Question: Earlier today I asked a <URL> about Textfields. Now I am stuck at how to loop through each UITextFields.
How Do you loop Through each UITextfield of a Section ?
Here is my code so far:
'''
- (IBAction)ForwardReport:(id)sender {
NSLog(@"PRESSED");
for (UITableViewCell *cell in [self.tableView.indexPathsForVisibleRows]) {
if ([cell isKindOfClass:[UITextField class]]) {
UITextField *textField = (UITextField *)cell;
NSLog(@"UITEXTFIELD TEXT = %@", textField.text);
}
}
}
'''
I tried following <URL> but Unfortunately my code wouldn't compile.
I am not sure how to access the section 1 (second section) when outside of UItableView Delegate.
I would like to iterate through each UITextfield, and retrieve its text value.
Please advice:
Here's a screen shot

I guess my other option would be to create IBoutlets for each field, and have a bunch of if/else statement, but it sound kind of messy....
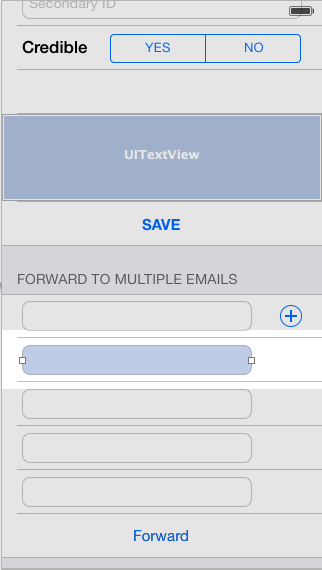
Answer: My suggestion is not doing that. You cannot rely on the content of a 'UITextField' that is embedded in a cell of a tableView, due to reusability.
Your view controller should be directly tied to the model, thus, changing the text within a textField should update your model immediately, so, when you scroll and a cell gets reused, the proper value is assigned. And when you hit "forward" you just query the content of the model (which, by all means, could probably be a simple 'NSMutableArray').
Let's add an NSMutableArray with as many empty strings as there will be textFields (for example 5):
'''
- (instancetype)initWithWhatever...
{
self = [super initWithWhatever];
if (self)
{
_textFieldValues = [NSMutableArray arrayWithCapacity:5];
for (NSInteger i=0; i < 5; i++)
{
_textFieldValues[i] = @"";
}
}
return self;
}
'''
Make sure every textfield points back to your viewController, on 'cellForRowAtIndexPath:'.
'''
- (UITableViewCell *)tableView:(UITableView *)tableView cellForRowAtIndexPath:(NSIndexPath *)indexPath
{
...
myCell.textField.text = _textFieldValues[indexPath.row];
myCell.textField.tag = 100 + indexPath.row;
myCell.textField.delegate = self;
return myCell
}
'''
The tag is there to identify each cell, other option is to make your own 'UITextField' subclass or use a custom 'setValueForKey:'.
Whatever you pick, when you get the delegate method ('UITextFieldDelegate'), check against your preferred method, tag in my case:
'''
- (BOOL)textField:(UITextField *)textField shouldChangeCharactersInRange:(NSRange)range replacementString:(NSString *)string
{
NSString *replaced = [textField.text stringByReplacingCharactersInRange:range withString:string];
_textFieldValues[(textField.tag - 100)] = replaced;
return YES;
}
'''
That will keep the model up to date always, and you don't need to iterate text fields, just over the array:
'''
// Method that gets called when hitting forward
- (IBOutlet)didPressForwardButton:(UIButton*)sender
{
for (NSString *text in _textFieldValues)
{
NSLog(@"UITEXTFIELD TEXT = %@", text);
}
}
'''
When working with a 'UITableView' you should be always mapping what's on the view to what's on the model, and update immediately, you cannot rely on the view to hold the data. In fact, this should extend to anything you do in iOS, views are for shows. If you cannot modify the real model immediately, you would have to encapsulate it in a "transaction" intermediary object and then update the real model.